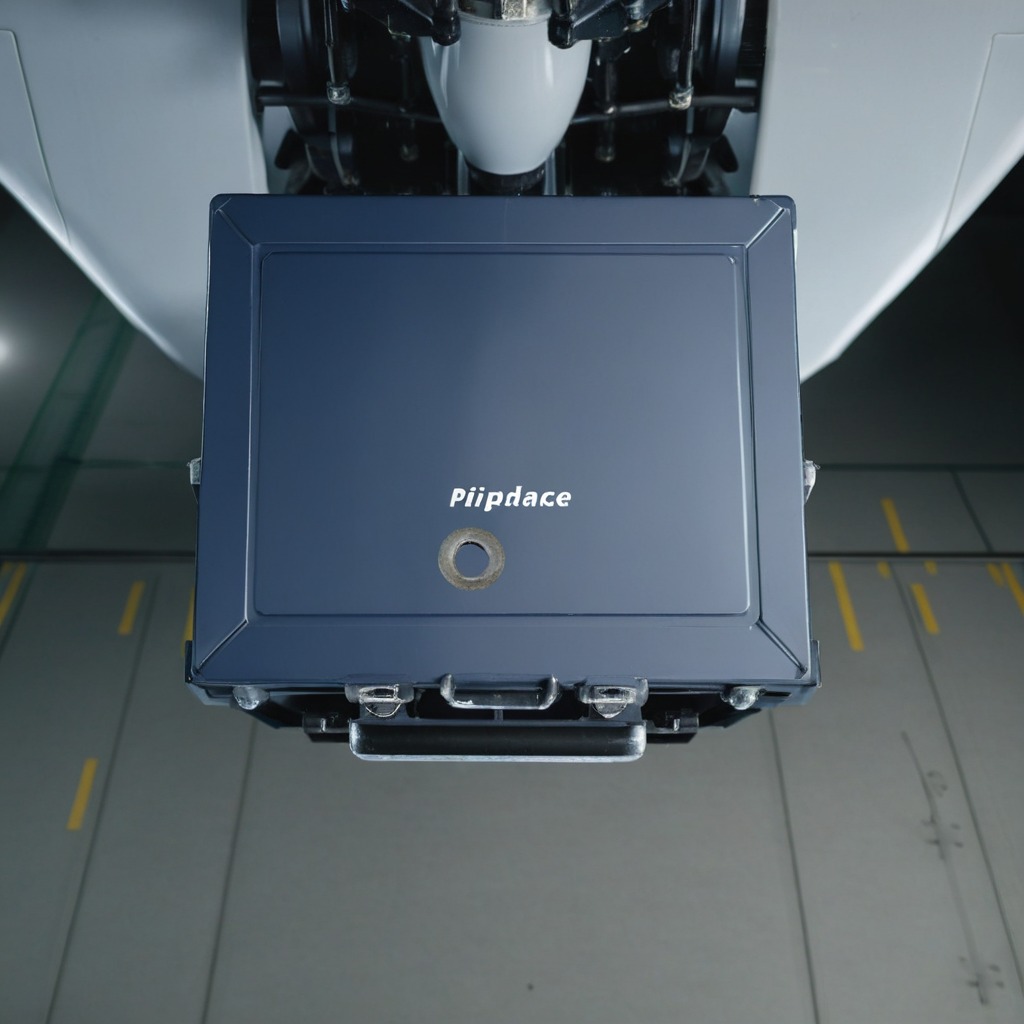
A flat metal washer lies on the toolbox surface in an airplane hangar workshop.